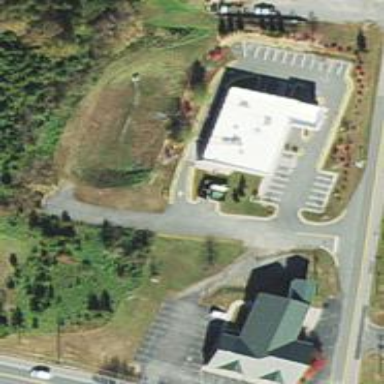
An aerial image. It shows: Clinic.